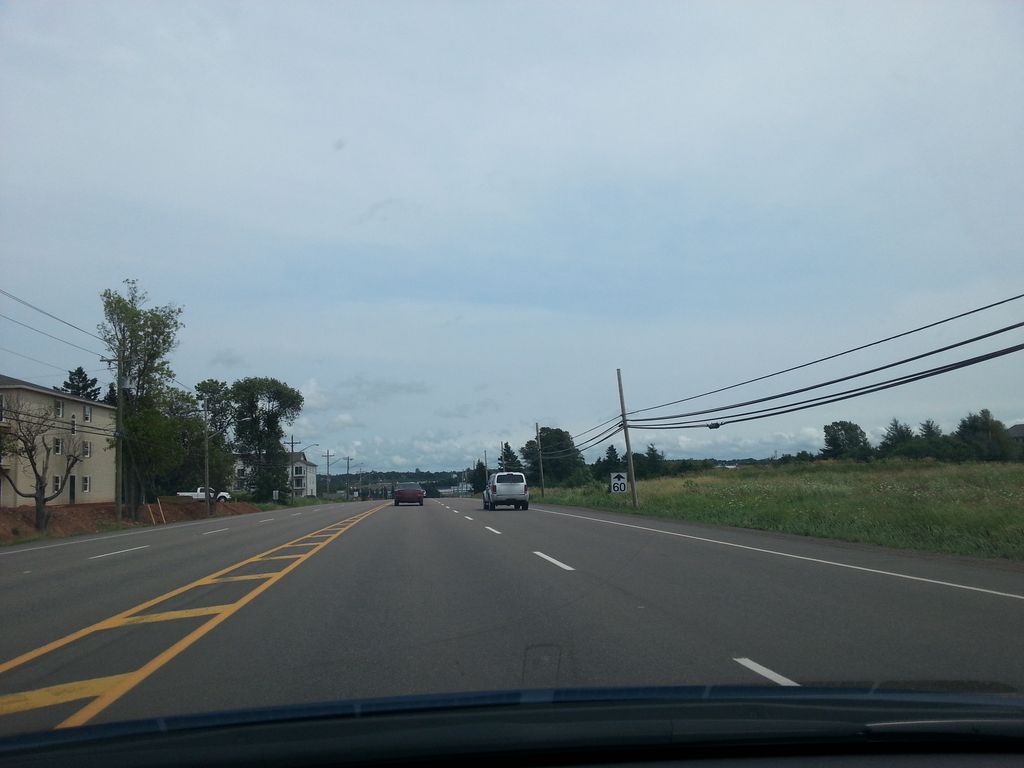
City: charlottetown